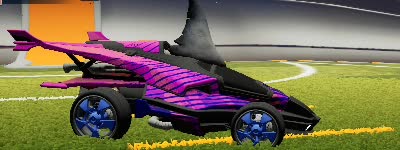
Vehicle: aftershock